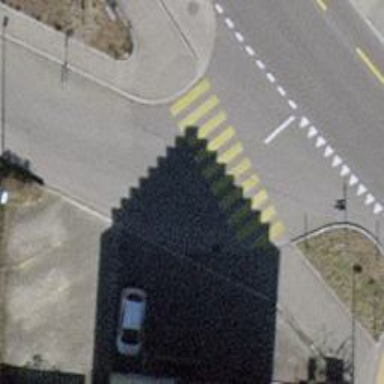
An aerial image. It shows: Footway with asphalt surface and marked zebra crossing.